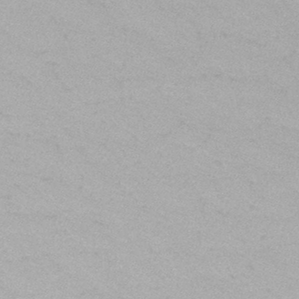
Label: frost